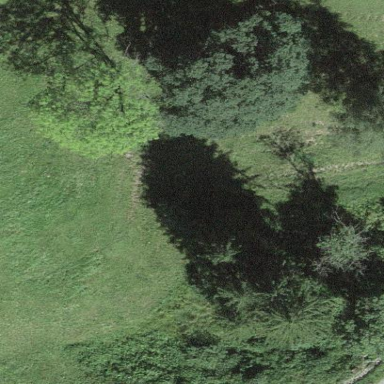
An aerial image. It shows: Beautiful woodland area.